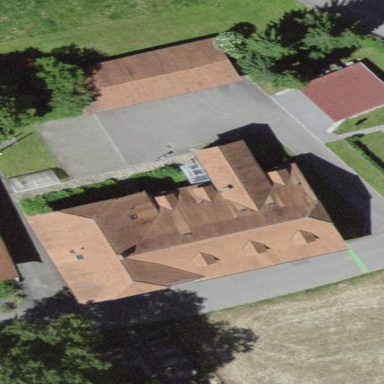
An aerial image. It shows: Building with roof made of roof tiles.